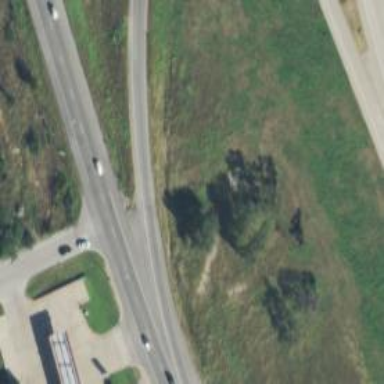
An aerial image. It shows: Frontage road connected to primary link highway.